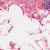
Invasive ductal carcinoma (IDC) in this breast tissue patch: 0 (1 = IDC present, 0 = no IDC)